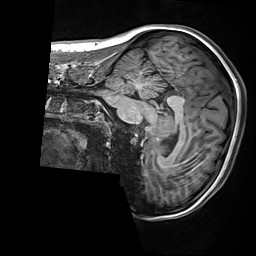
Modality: T1w
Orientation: sagittal
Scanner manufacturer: siemens
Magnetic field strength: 3 T
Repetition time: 2.5 s
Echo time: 0.00299 s